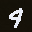
Label: 4